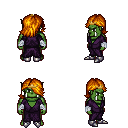
a pixel art fantasy rpg character, male body template, orc, green skin, purple robe, magenta pants, dark blonde swoop hairstyle, gold tiara, white cloth bandages, metal boots, four views (front, back, left, right), 2x2 character sprite sheet, small pixel art, hard edges, no anti-aliasing